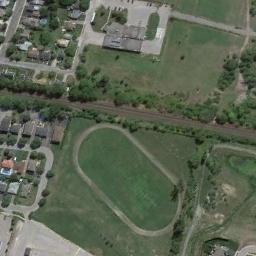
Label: ground_track_field